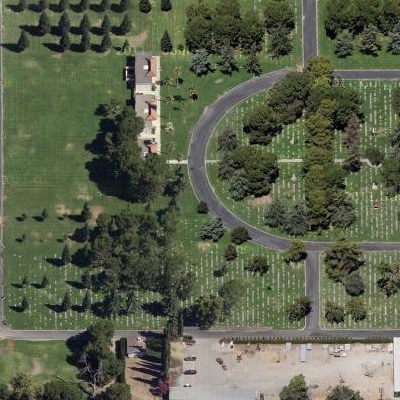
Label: Grass